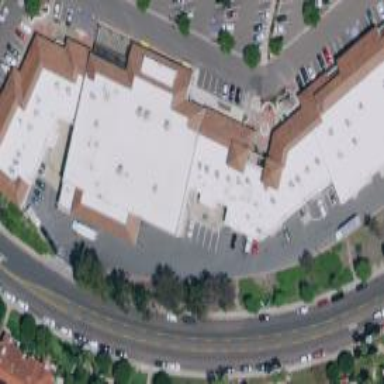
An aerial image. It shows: Commercial building.